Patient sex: F
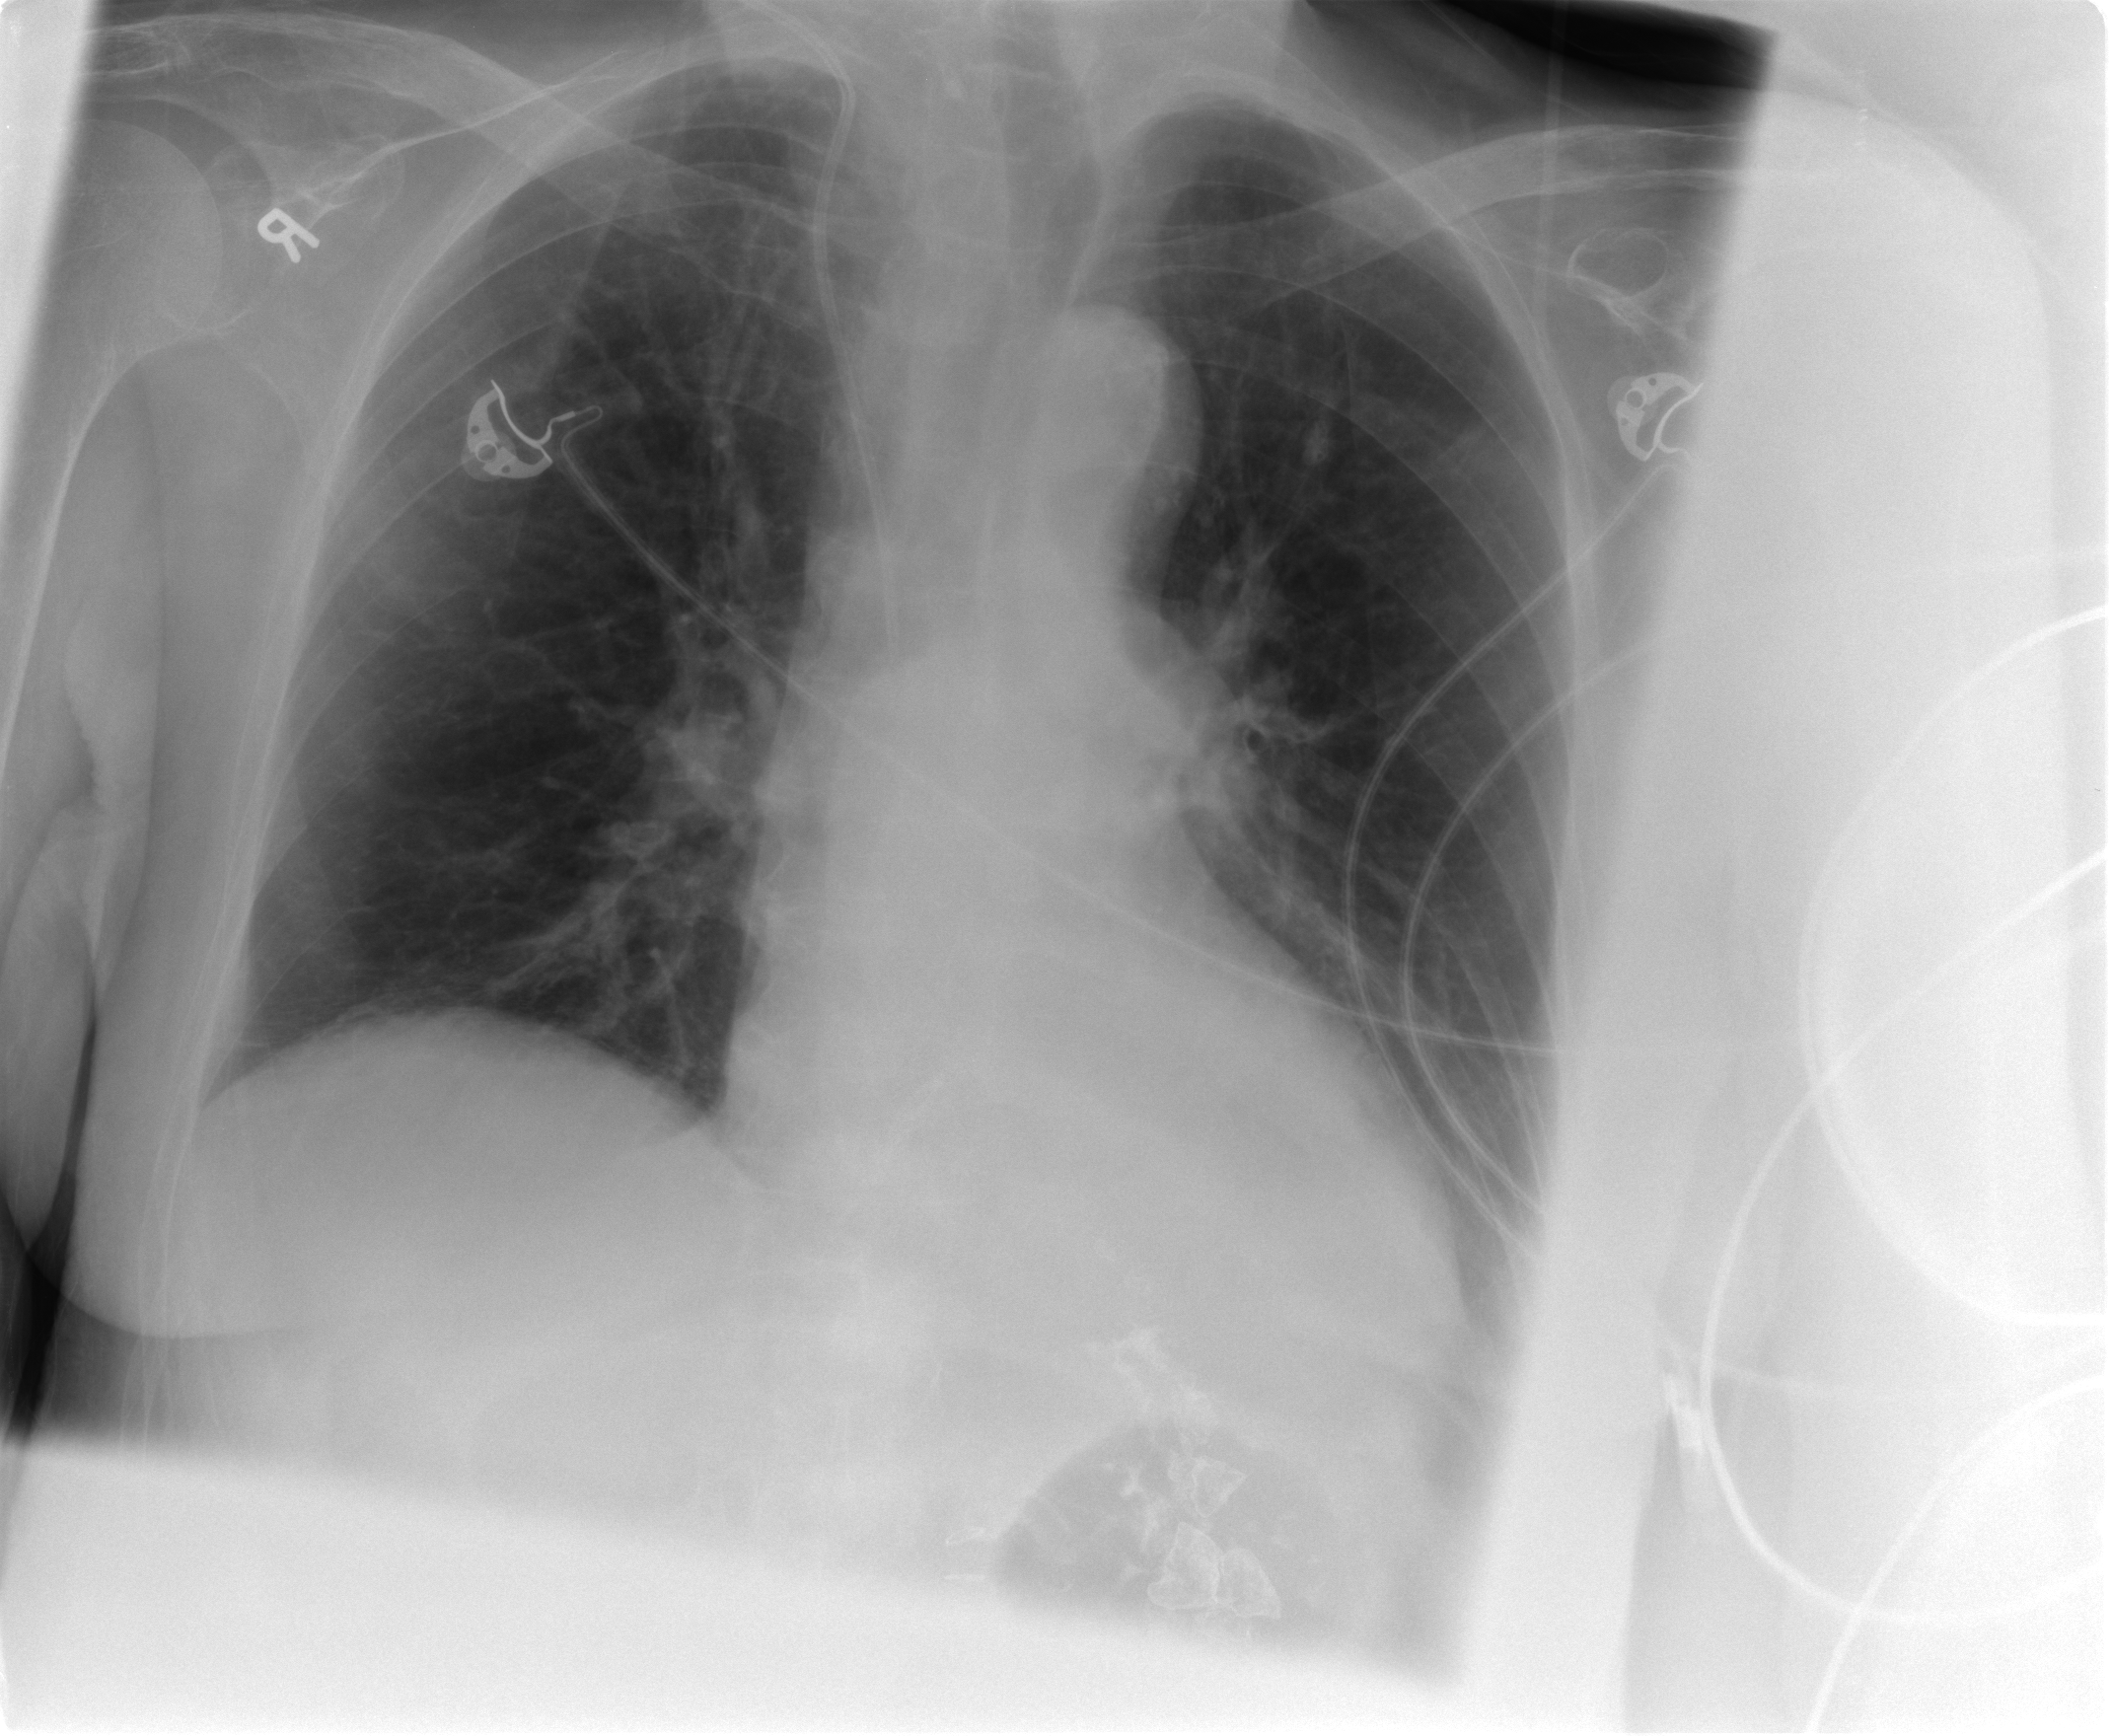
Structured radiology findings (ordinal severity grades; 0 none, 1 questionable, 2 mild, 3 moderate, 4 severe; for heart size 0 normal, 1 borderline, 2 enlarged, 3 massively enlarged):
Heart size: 0
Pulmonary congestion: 1
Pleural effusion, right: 1
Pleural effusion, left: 1
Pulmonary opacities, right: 0
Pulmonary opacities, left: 0
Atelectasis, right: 1
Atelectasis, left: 0